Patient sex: M
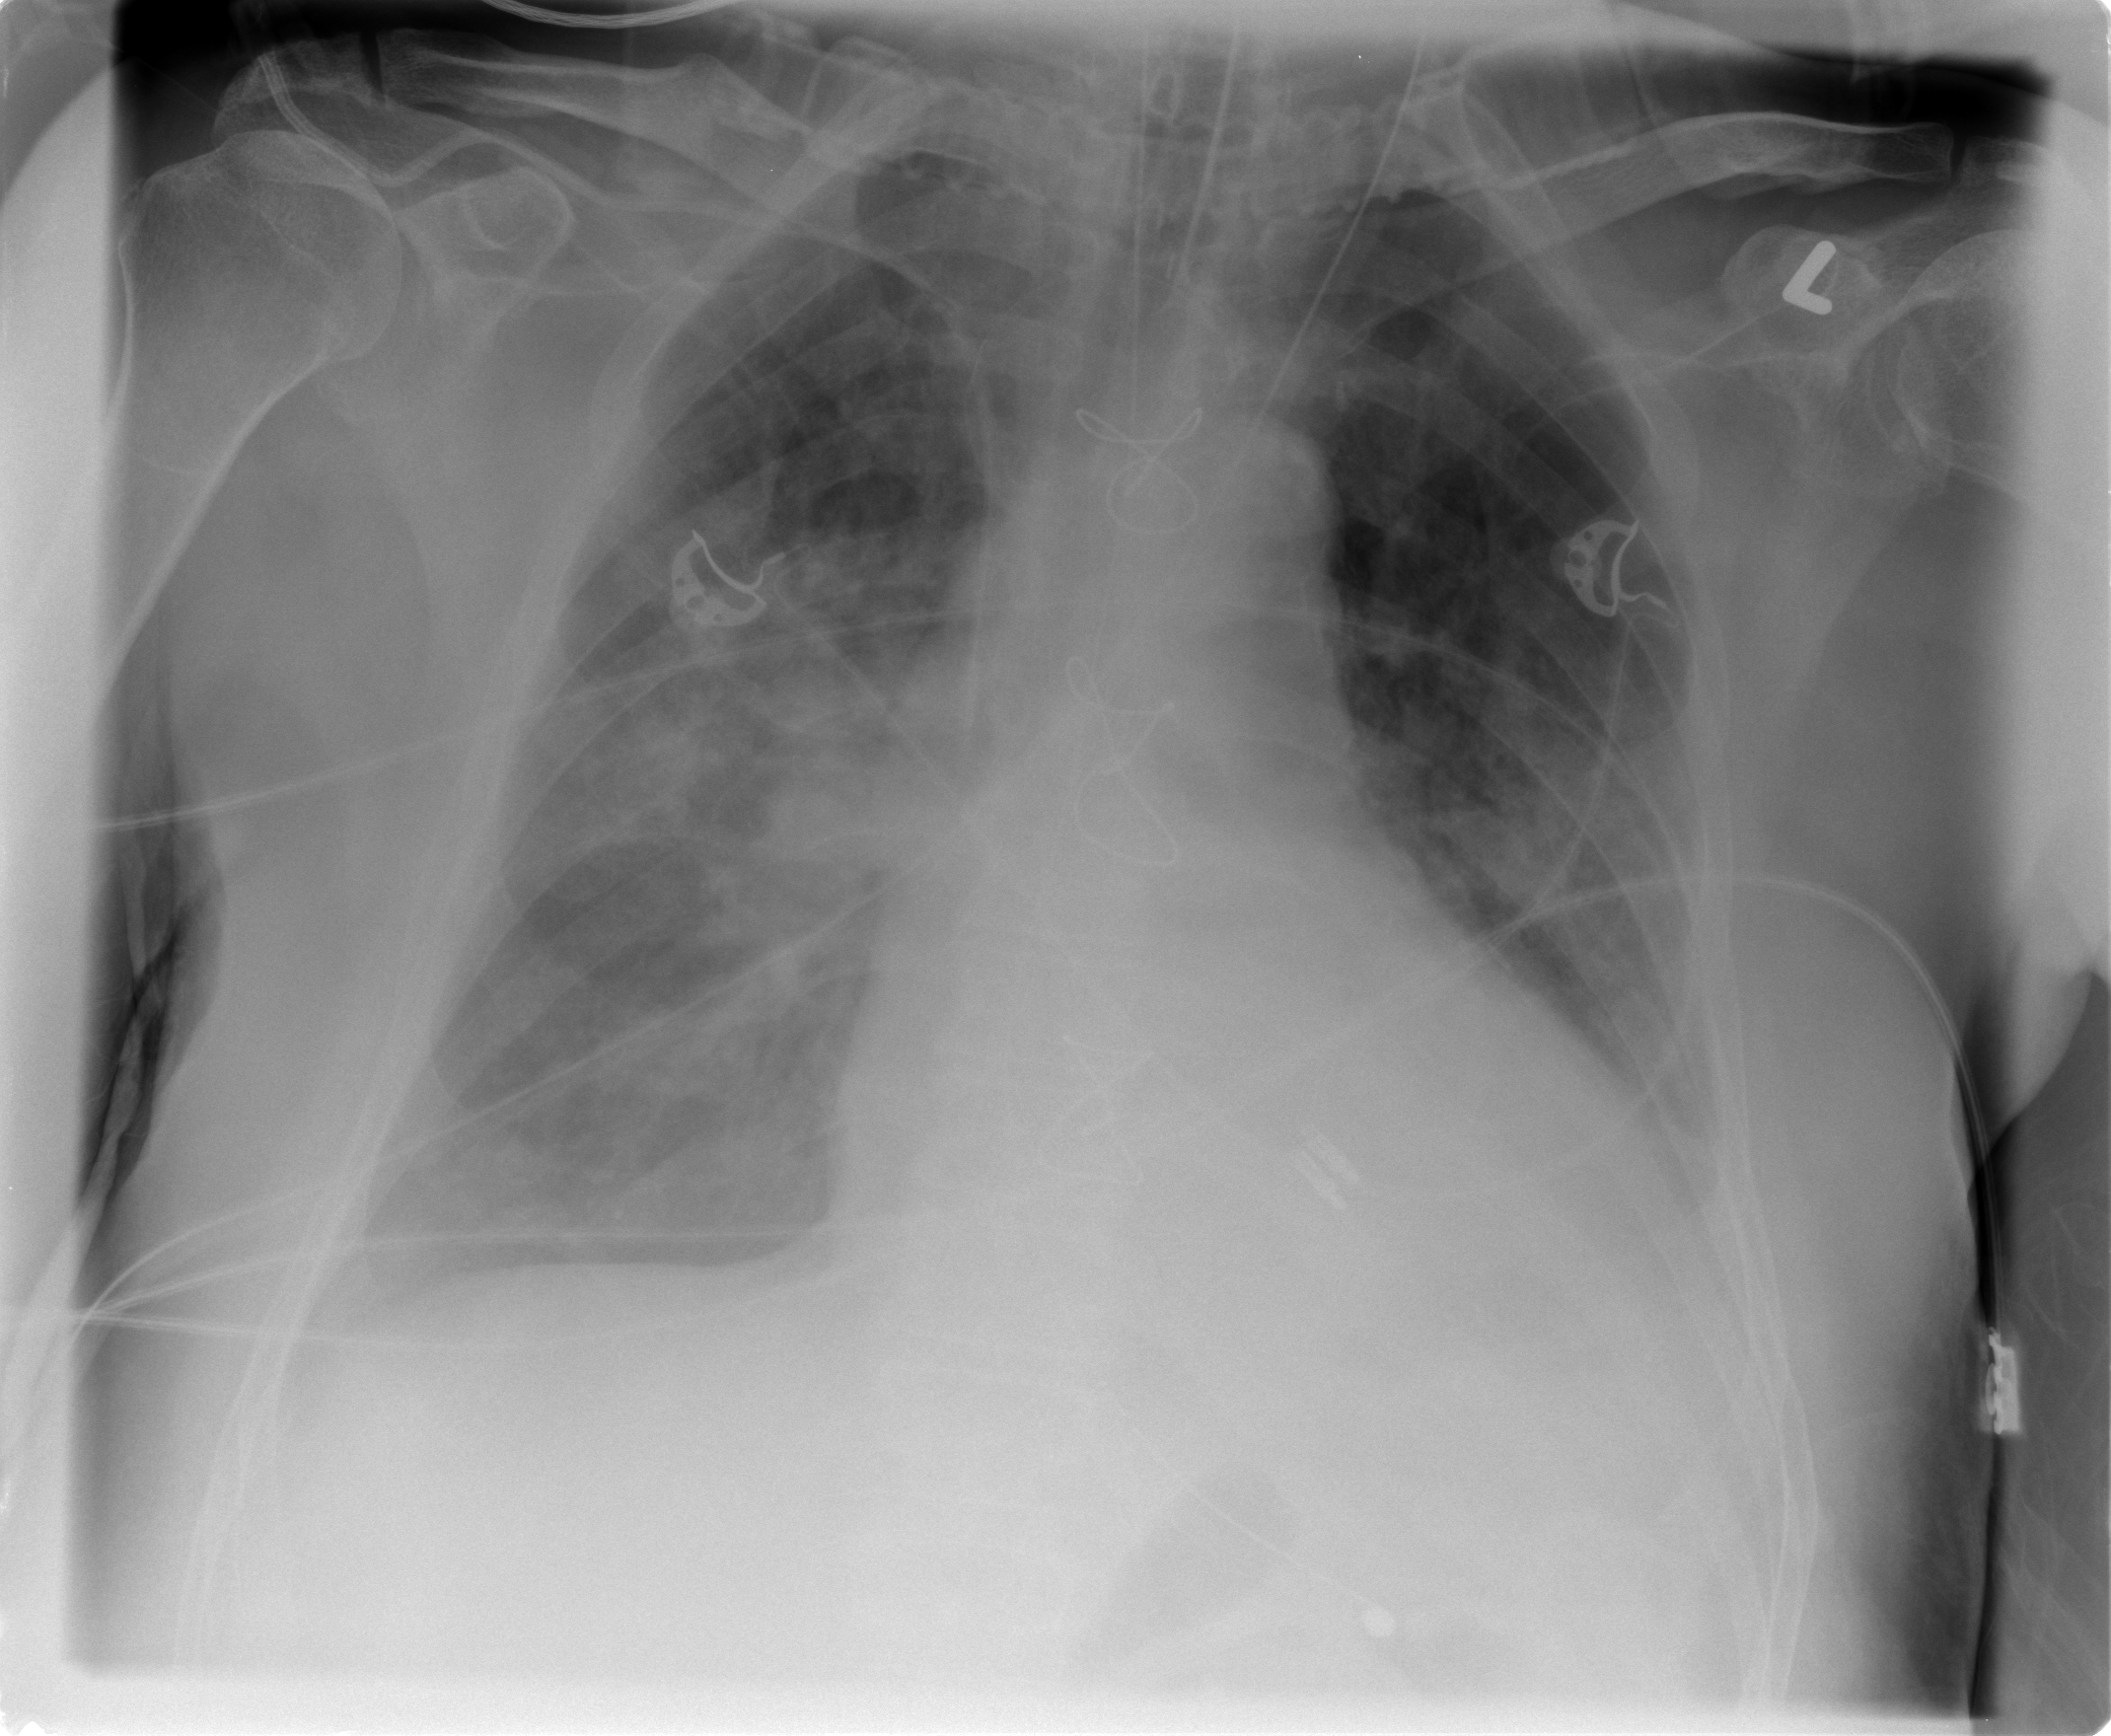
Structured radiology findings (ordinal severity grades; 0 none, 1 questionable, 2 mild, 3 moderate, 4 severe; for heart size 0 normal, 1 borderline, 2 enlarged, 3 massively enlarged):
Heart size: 1
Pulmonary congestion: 2
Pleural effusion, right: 1
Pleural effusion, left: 2
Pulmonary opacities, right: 3
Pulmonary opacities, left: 0
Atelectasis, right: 1
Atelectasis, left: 2